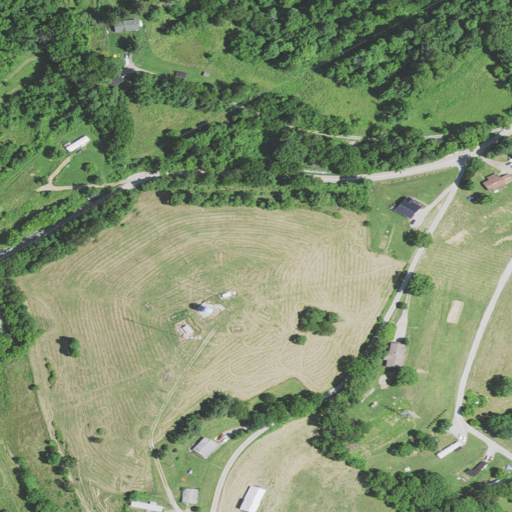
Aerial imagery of mountain in West Virginia named Riggs Knob containing pasture, open development, mixed forest, deciduous forest, low intensity development, medium intensity development, grassland, and high intensity development